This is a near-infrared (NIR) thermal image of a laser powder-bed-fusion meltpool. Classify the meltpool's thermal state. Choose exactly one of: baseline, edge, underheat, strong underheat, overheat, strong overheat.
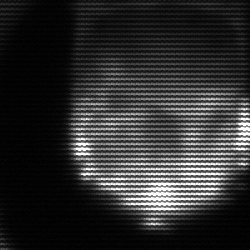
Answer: edge